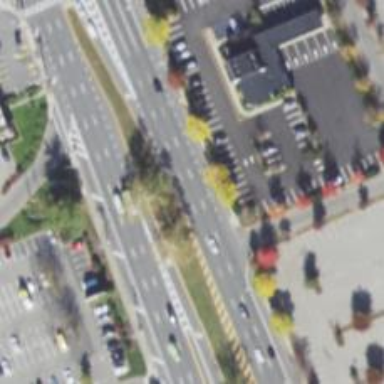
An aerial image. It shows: Trunk highway.